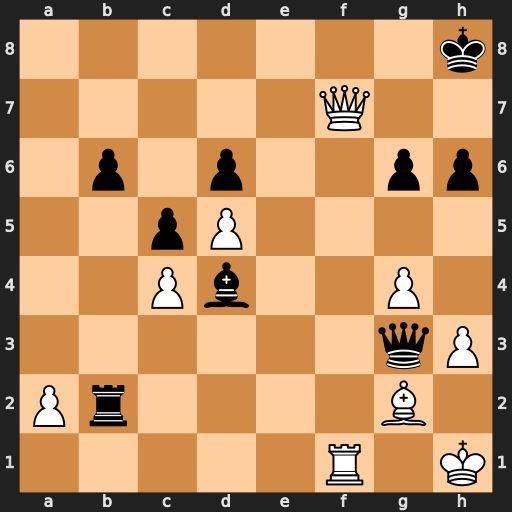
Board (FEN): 7k/5Q2/1p1p2pp/2pP4/2Pb2P1/6qP/Pr4B1/5R1K
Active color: w
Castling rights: -
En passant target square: -
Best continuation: Qf8+ Kh7 Rf7+ Bg7 Qxg7#